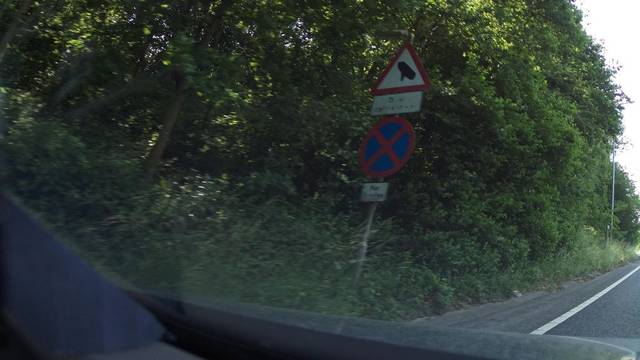
Region: United Kingdom
Coordinates: 51.282, 1.033